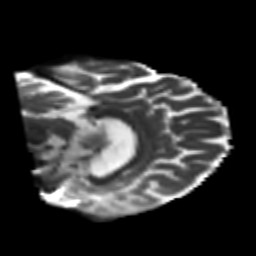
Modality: T2w
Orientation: sagittal
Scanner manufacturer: siemens
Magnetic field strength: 3 T
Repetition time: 6.8 s
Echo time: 0.093 s